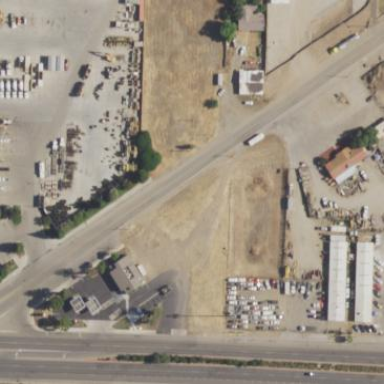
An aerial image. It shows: Commercial area.